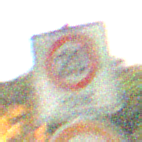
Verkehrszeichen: BeginnZone20
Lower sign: Ueberholverbot
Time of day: Night
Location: Outdoor (Nature)
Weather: Clear
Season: NotSpecified
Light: Natural